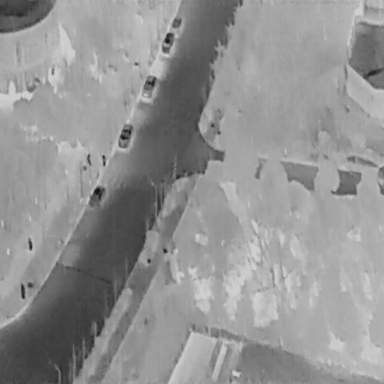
There are nine objects shown in the infrared image, including five Cars, and four People.